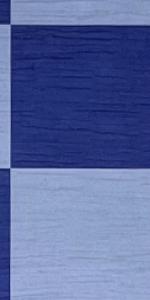
Label: Empty